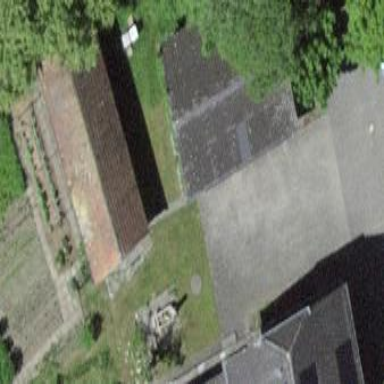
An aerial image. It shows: Garage building.